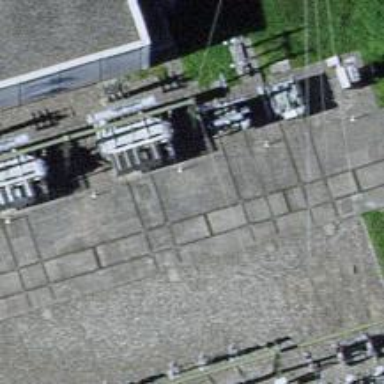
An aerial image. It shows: Transformer is shown.